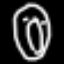
Label: donut